Field crop: tomato
Growth stage: 1
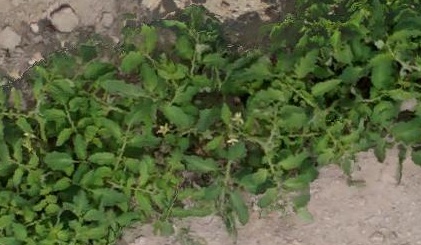
Species: tomato